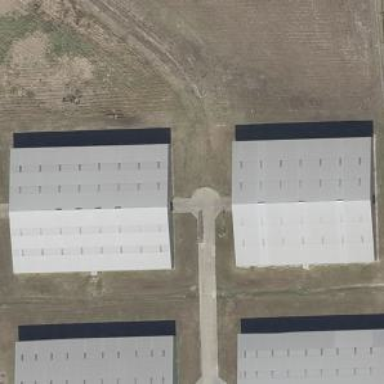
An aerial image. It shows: Warehouse.